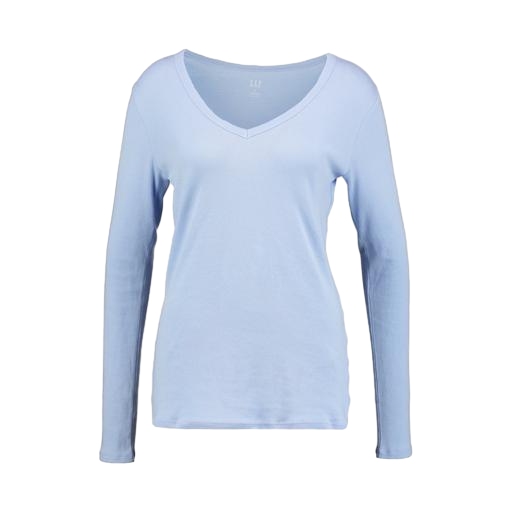
blue iconic women's long-sleeved t-shirt, blue women's long-sleeve t-shirt, blue scoop-neck long-sleeve t-shirt, white background